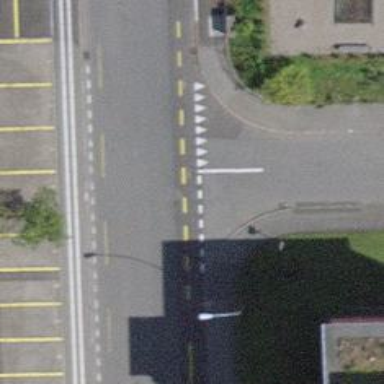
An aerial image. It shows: Road with "give way" sign.